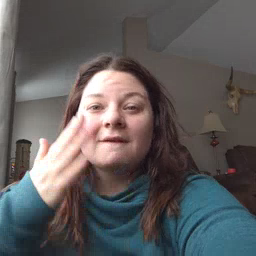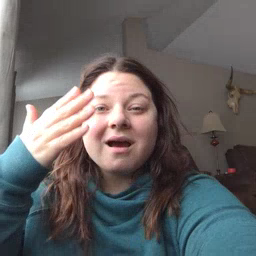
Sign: flag